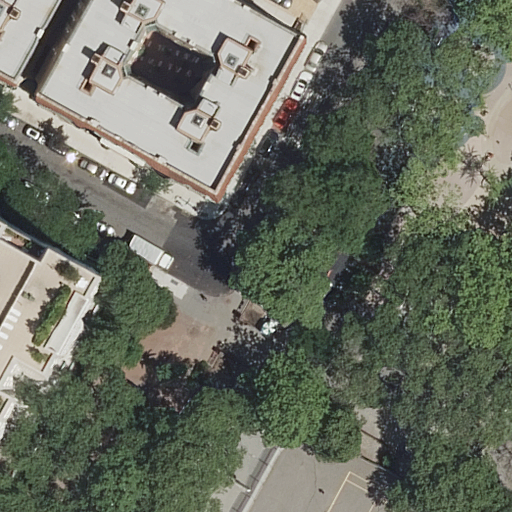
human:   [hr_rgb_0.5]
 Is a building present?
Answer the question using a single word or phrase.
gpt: yes

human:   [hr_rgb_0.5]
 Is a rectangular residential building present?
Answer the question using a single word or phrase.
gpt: yes

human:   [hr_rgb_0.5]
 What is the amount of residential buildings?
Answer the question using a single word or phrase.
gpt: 3

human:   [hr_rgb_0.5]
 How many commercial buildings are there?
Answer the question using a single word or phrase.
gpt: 0

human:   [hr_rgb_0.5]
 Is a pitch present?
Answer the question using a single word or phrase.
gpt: yes

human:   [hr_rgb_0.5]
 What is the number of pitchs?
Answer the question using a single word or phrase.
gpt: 1

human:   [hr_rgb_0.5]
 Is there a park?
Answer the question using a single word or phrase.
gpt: yes

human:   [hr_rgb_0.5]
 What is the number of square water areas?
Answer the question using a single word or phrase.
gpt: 0

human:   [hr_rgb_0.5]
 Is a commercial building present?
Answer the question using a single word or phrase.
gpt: no

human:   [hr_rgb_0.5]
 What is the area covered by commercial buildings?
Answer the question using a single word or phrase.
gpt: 0m2

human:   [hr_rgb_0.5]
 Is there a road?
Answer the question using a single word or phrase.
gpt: yes

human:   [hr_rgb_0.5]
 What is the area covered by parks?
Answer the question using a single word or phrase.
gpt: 4913m2

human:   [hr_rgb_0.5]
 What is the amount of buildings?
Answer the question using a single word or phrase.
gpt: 3

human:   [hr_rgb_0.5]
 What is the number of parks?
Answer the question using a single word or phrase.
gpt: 1

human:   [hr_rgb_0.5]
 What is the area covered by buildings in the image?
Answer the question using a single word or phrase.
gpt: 1547m2

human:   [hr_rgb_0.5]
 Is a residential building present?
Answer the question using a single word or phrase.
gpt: yes

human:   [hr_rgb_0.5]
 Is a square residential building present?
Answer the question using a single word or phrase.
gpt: no

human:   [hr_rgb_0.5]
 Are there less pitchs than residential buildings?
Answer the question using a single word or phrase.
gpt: yes

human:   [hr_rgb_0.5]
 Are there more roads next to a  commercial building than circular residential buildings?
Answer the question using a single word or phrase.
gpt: no

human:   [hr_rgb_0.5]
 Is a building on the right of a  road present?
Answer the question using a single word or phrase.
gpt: no

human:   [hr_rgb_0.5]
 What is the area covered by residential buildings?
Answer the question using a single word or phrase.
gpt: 1547m2

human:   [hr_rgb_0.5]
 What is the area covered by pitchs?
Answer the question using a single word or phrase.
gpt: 368m2

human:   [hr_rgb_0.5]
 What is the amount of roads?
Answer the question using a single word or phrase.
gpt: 3

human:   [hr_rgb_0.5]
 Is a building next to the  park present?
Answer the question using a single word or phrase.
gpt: yes

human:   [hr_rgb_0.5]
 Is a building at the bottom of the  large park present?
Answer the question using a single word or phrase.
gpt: no

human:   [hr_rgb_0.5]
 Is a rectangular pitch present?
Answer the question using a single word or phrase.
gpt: yes

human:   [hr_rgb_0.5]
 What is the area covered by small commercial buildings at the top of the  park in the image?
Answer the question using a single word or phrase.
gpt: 0m2

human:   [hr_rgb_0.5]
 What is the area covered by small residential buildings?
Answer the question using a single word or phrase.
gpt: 0m2

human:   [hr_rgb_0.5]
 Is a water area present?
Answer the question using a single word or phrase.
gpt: no

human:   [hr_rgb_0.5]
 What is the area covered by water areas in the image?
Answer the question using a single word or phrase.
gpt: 0m2

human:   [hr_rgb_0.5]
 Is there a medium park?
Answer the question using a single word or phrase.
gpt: no

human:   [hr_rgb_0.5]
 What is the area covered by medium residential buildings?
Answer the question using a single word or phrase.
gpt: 442m2

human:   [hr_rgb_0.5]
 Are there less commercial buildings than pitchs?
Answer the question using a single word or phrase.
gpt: yes

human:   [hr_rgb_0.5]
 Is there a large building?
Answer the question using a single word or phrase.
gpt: yes

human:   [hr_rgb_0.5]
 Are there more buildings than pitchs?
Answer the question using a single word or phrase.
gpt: yes

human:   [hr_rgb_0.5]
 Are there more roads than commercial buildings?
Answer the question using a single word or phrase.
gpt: yes

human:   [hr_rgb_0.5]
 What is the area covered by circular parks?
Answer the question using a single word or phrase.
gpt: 0m2

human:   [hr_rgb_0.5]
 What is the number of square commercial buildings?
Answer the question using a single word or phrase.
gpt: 0

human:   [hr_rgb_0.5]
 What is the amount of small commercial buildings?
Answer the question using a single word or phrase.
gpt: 0

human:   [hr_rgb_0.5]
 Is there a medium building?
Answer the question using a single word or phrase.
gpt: yes

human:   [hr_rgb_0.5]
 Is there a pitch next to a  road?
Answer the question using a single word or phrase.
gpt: yes

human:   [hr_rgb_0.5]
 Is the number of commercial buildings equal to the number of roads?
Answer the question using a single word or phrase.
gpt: no

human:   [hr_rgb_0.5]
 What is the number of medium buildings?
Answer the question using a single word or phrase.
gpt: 2

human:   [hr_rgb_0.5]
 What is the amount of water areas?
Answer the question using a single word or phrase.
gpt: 0

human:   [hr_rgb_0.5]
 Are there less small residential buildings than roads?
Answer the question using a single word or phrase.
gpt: yes

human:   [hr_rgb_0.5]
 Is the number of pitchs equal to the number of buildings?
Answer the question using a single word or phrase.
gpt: no

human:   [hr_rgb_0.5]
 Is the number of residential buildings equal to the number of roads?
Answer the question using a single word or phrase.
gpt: yes

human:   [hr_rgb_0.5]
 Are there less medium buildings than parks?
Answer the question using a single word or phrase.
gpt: no

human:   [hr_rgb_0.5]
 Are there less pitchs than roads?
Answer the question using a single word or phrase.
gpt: yes

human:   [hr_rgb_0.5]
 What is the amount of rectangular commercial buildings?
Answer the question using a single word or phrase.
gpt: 0

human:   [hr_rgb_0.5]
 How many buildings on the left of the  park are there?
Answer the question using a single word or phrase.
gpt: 3

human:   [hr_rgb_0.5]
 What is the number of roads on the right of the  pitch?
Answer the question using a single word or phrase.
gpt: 0

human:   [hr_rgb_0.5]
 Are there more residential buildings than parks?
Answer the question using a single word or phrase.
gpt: yes

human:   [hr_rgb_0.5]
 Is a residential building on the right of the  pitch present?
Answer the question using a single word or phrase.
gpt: no

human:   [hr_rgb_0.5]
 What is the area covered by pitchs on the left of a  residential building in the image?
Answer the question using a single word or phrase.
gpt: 0m2

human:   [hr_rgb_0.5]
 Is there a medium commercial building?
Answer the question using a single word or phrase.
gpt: no

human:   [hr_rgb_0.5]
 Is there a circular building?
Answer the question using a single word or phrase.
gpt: no

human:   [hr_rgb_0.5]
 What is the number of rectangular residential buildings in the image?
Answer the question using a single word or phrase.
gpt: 1

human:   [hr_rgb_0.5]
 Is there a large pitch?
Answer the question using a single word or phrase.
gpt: no

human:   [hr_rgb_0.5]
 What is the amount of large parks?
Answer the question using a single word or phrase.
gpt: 1

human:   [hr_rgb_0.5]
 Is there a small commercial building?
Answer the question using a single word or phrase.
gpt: no

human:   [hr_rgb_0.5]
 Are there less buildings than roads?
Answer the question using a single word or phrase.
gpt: no

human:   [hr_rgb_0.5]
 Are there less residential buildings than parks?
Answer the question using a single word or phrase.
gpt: no

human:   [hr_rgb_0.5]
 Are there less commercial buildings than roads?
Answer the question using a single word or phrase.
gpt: yes